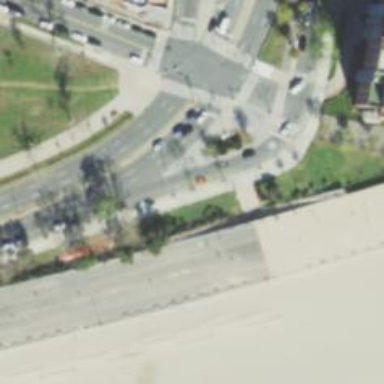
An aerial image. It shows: Footway.